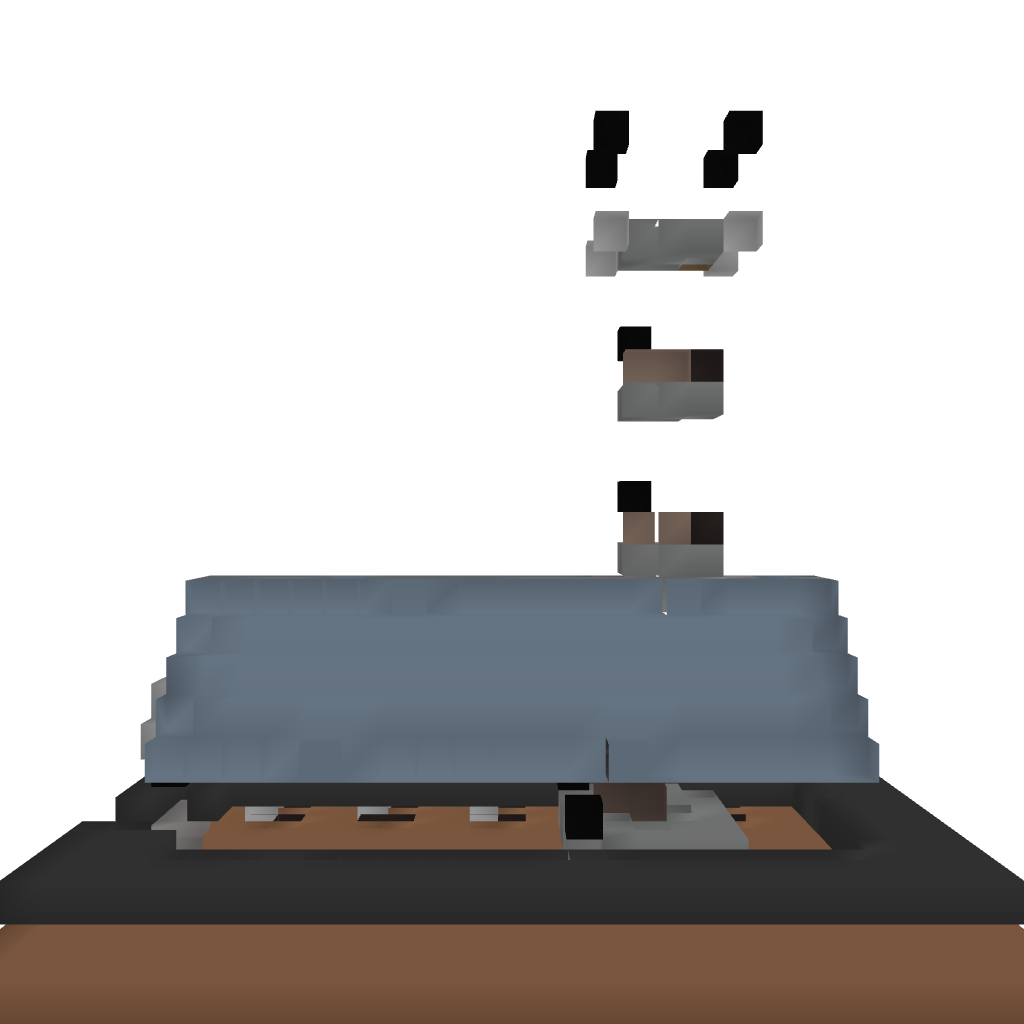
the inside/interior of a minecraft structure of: Church with Cemetery